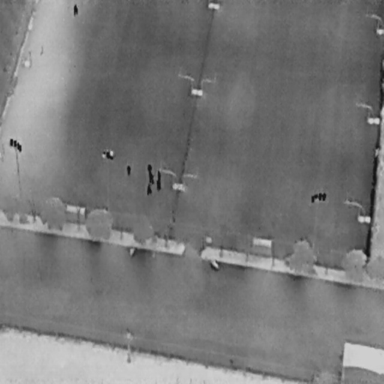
There are seven People in the infrared image.